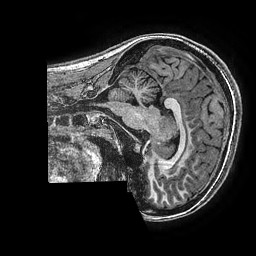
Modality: T1w
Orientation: sagittal
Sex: female
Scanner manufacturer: ge
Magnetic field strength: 3 T
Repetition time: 0.00766 s
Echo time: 0.003476 s